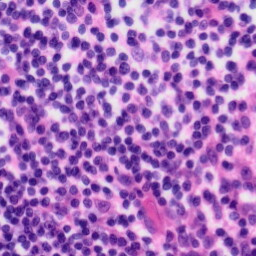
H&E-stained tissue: Tonsil